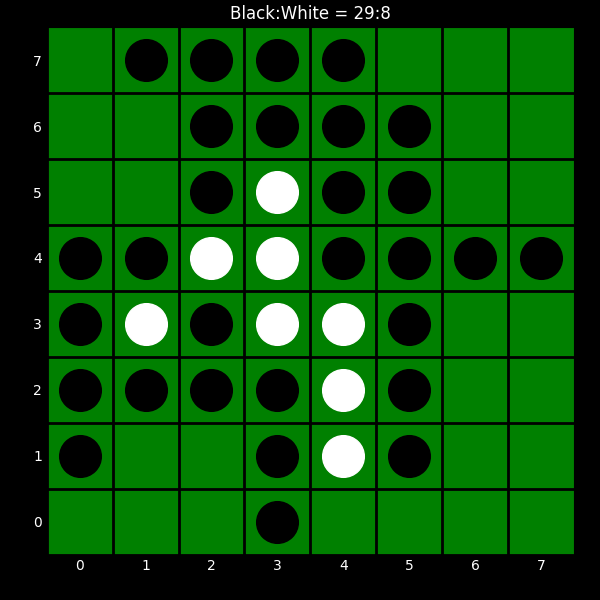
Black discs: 29
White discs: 8